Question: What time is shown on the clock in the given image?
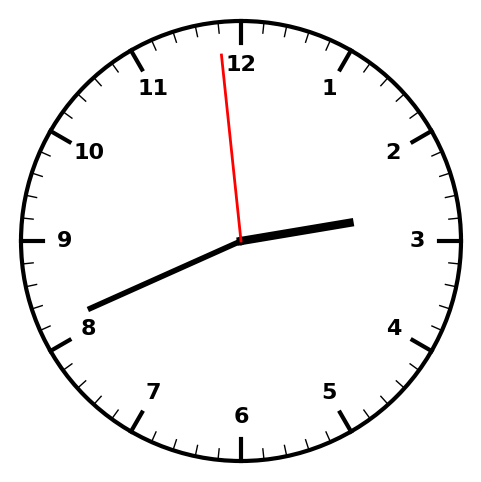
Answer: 02:40:59